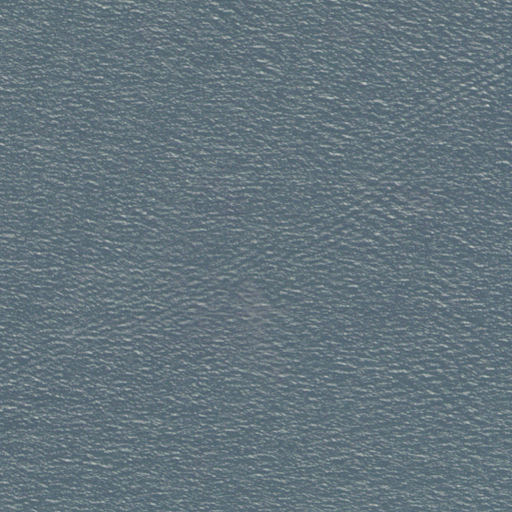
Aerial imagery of island in Massachusetts named Middle Ledge containing only open water